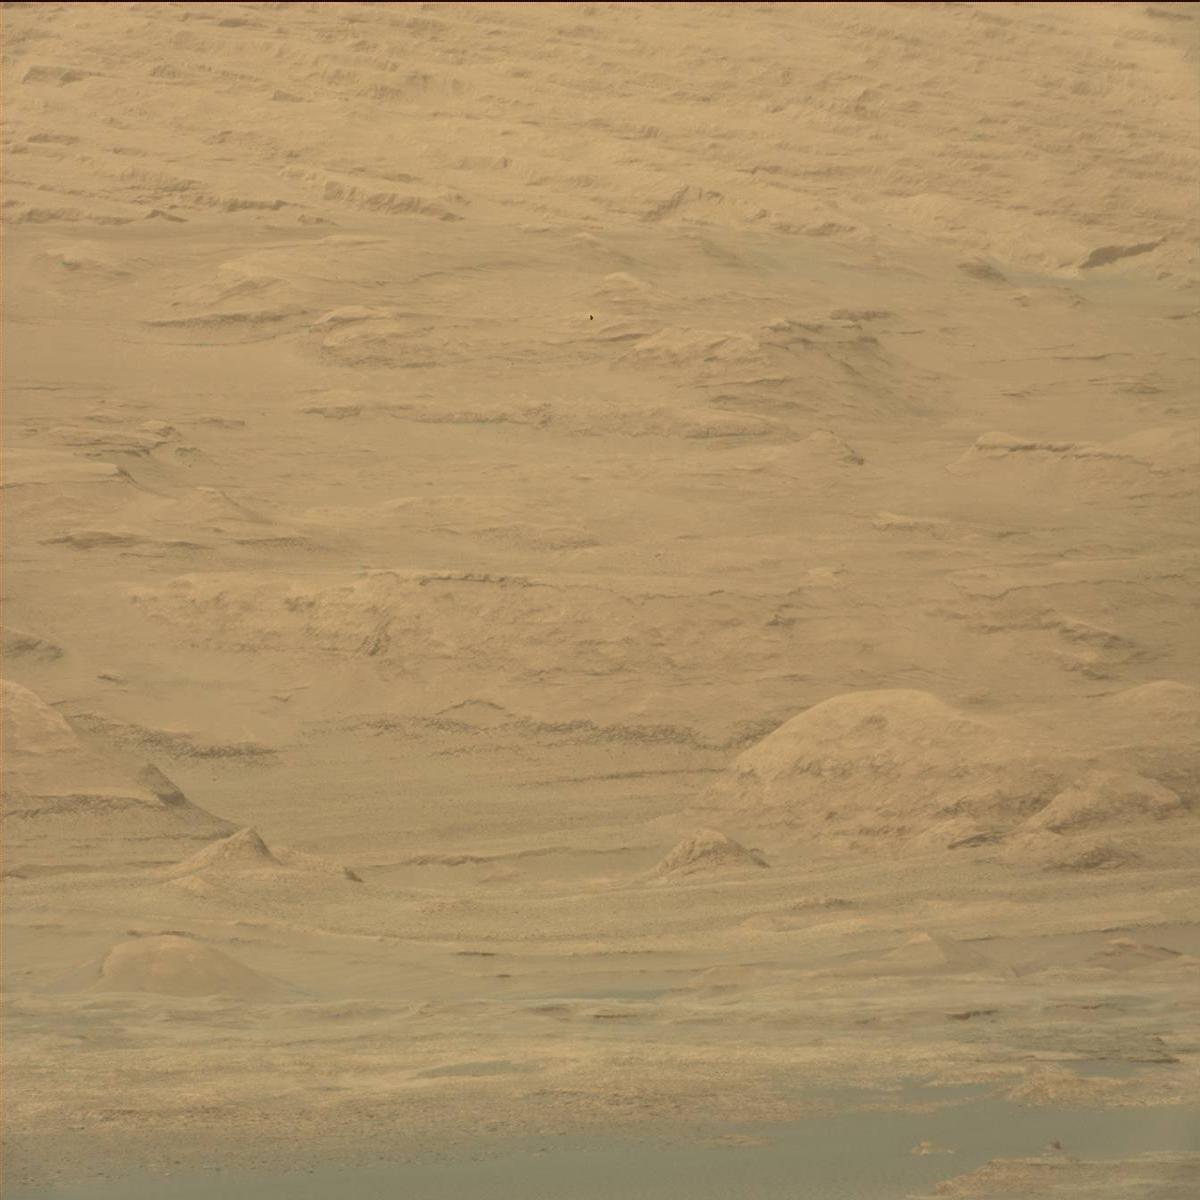
Terrain classes present: Ridge